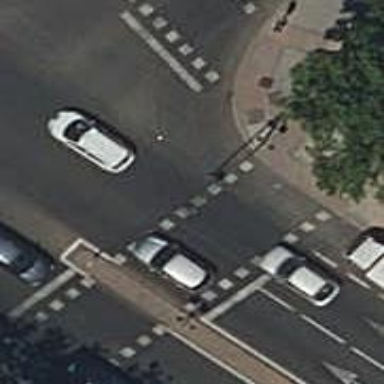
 there are traffic signals and zebra crossing."